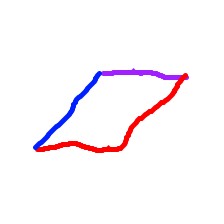
Shape: parallelogram